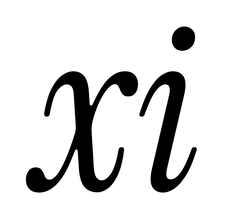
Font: InstrumentSerif-Italic